Question: To create a parallel coordinate plot I wanted to use 'ggparcoord()' function in package 'GGally'. The following codes show a reproducible example.
'''
set.seed(3674)
k <- rep(1:3, each=30)
x <- k + rnorm(mean=10, sd=.2,n=90)
y <- -2*k + rnorm(mean=10, sd=.4,n=90)
z <- 3*k + rnorm(mean=10, sd=.6,n=90)
dat <- data.frame(group=factor(k),x,y,z)
library(GGally)
ggparcoord(dat,columns=1:4,groupColumn = 1)
'''

Notice in the picture that the color for group was continuous even though I have the group variable as a factor. Is there any way I can display the plot with three discrete color instead?
I have looked at some other posts where they discuss various other ways of doing parallel coordinate plots in <URL>' function of package 'GGally'. I appreciate your time in thinking about this problem.
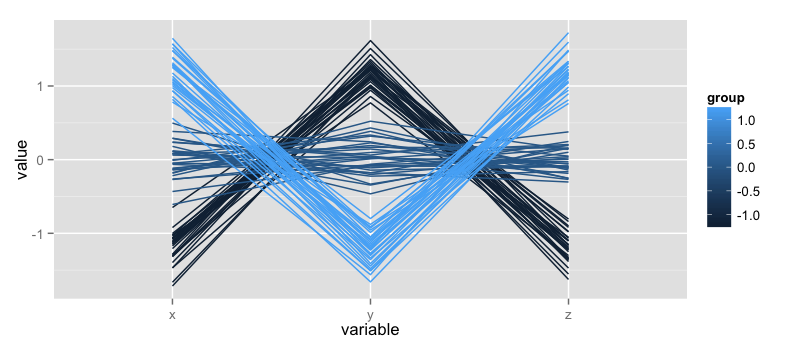
Answer: Your code was almost correct. I spotted that 'columns=1:4' was not right in this case. You need to drop the column for 'groupColumn' in 'columns'
'''
ggparcoord(dat,columns=2:4,groupColumn = 1)
'''